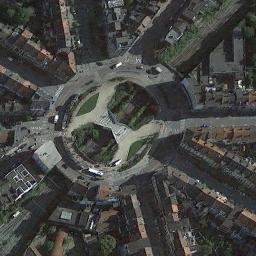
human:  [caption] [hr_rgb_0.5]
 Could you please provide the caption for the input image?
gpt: The roundabout is next to buildings and trees .

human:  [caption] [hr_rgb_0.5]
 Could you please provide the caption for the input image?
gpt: The roundabout with some exits and entrances is surrounded by lots of buildings and some buildings are in the middle of the roundabout .

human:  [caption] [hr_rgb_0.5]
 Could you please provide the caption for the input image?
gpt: There are many bifurcation roads with many moving and waiting vehicles, And many neatly arranged tall buildings and some trees around the roundabout .

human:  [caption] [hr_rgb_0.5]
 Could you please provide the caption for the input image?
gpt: There are many buildings around the roundabout .

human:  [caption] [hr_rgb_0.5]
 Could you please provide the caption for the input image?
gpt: There are many buildings around the roundabout .